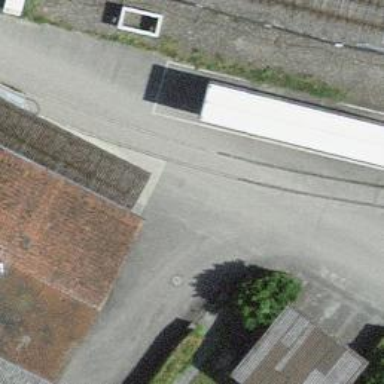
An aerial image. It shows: Railway level crossing.